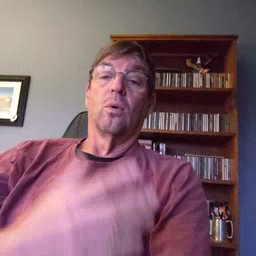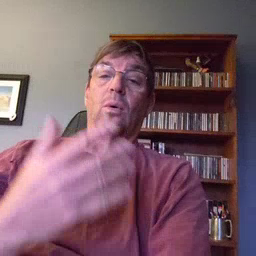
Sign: wait